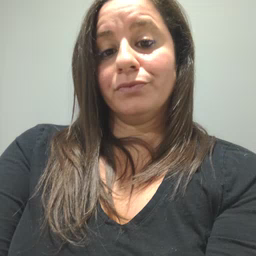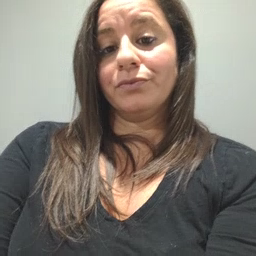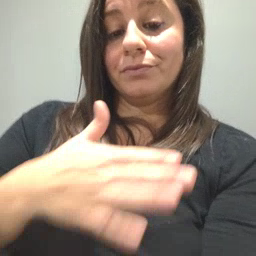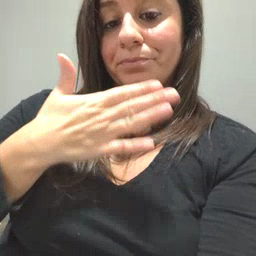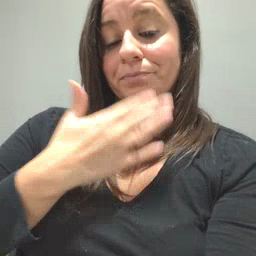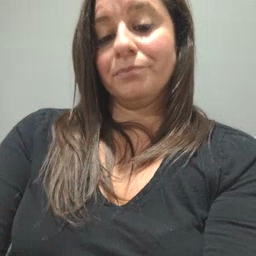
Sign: happy